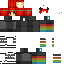
A male human skin with dark skin, wearing brown long hair dressed in a red hoodie and black pants, featuring a closed mouth.